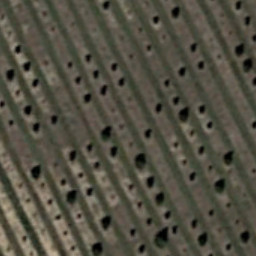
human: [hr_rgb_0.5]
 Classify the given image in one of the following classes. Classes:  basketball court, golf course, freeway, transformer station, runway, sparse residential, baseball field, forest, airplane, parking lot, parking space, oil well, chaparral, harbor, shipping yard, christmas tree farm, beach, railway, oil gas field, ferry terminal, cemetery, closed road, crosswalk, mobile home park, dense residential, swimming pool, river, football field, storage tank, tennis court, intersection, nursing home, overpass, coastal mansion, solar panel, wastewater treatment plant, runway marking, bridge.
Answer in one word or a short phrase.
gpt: christmas tree farm